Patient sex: F
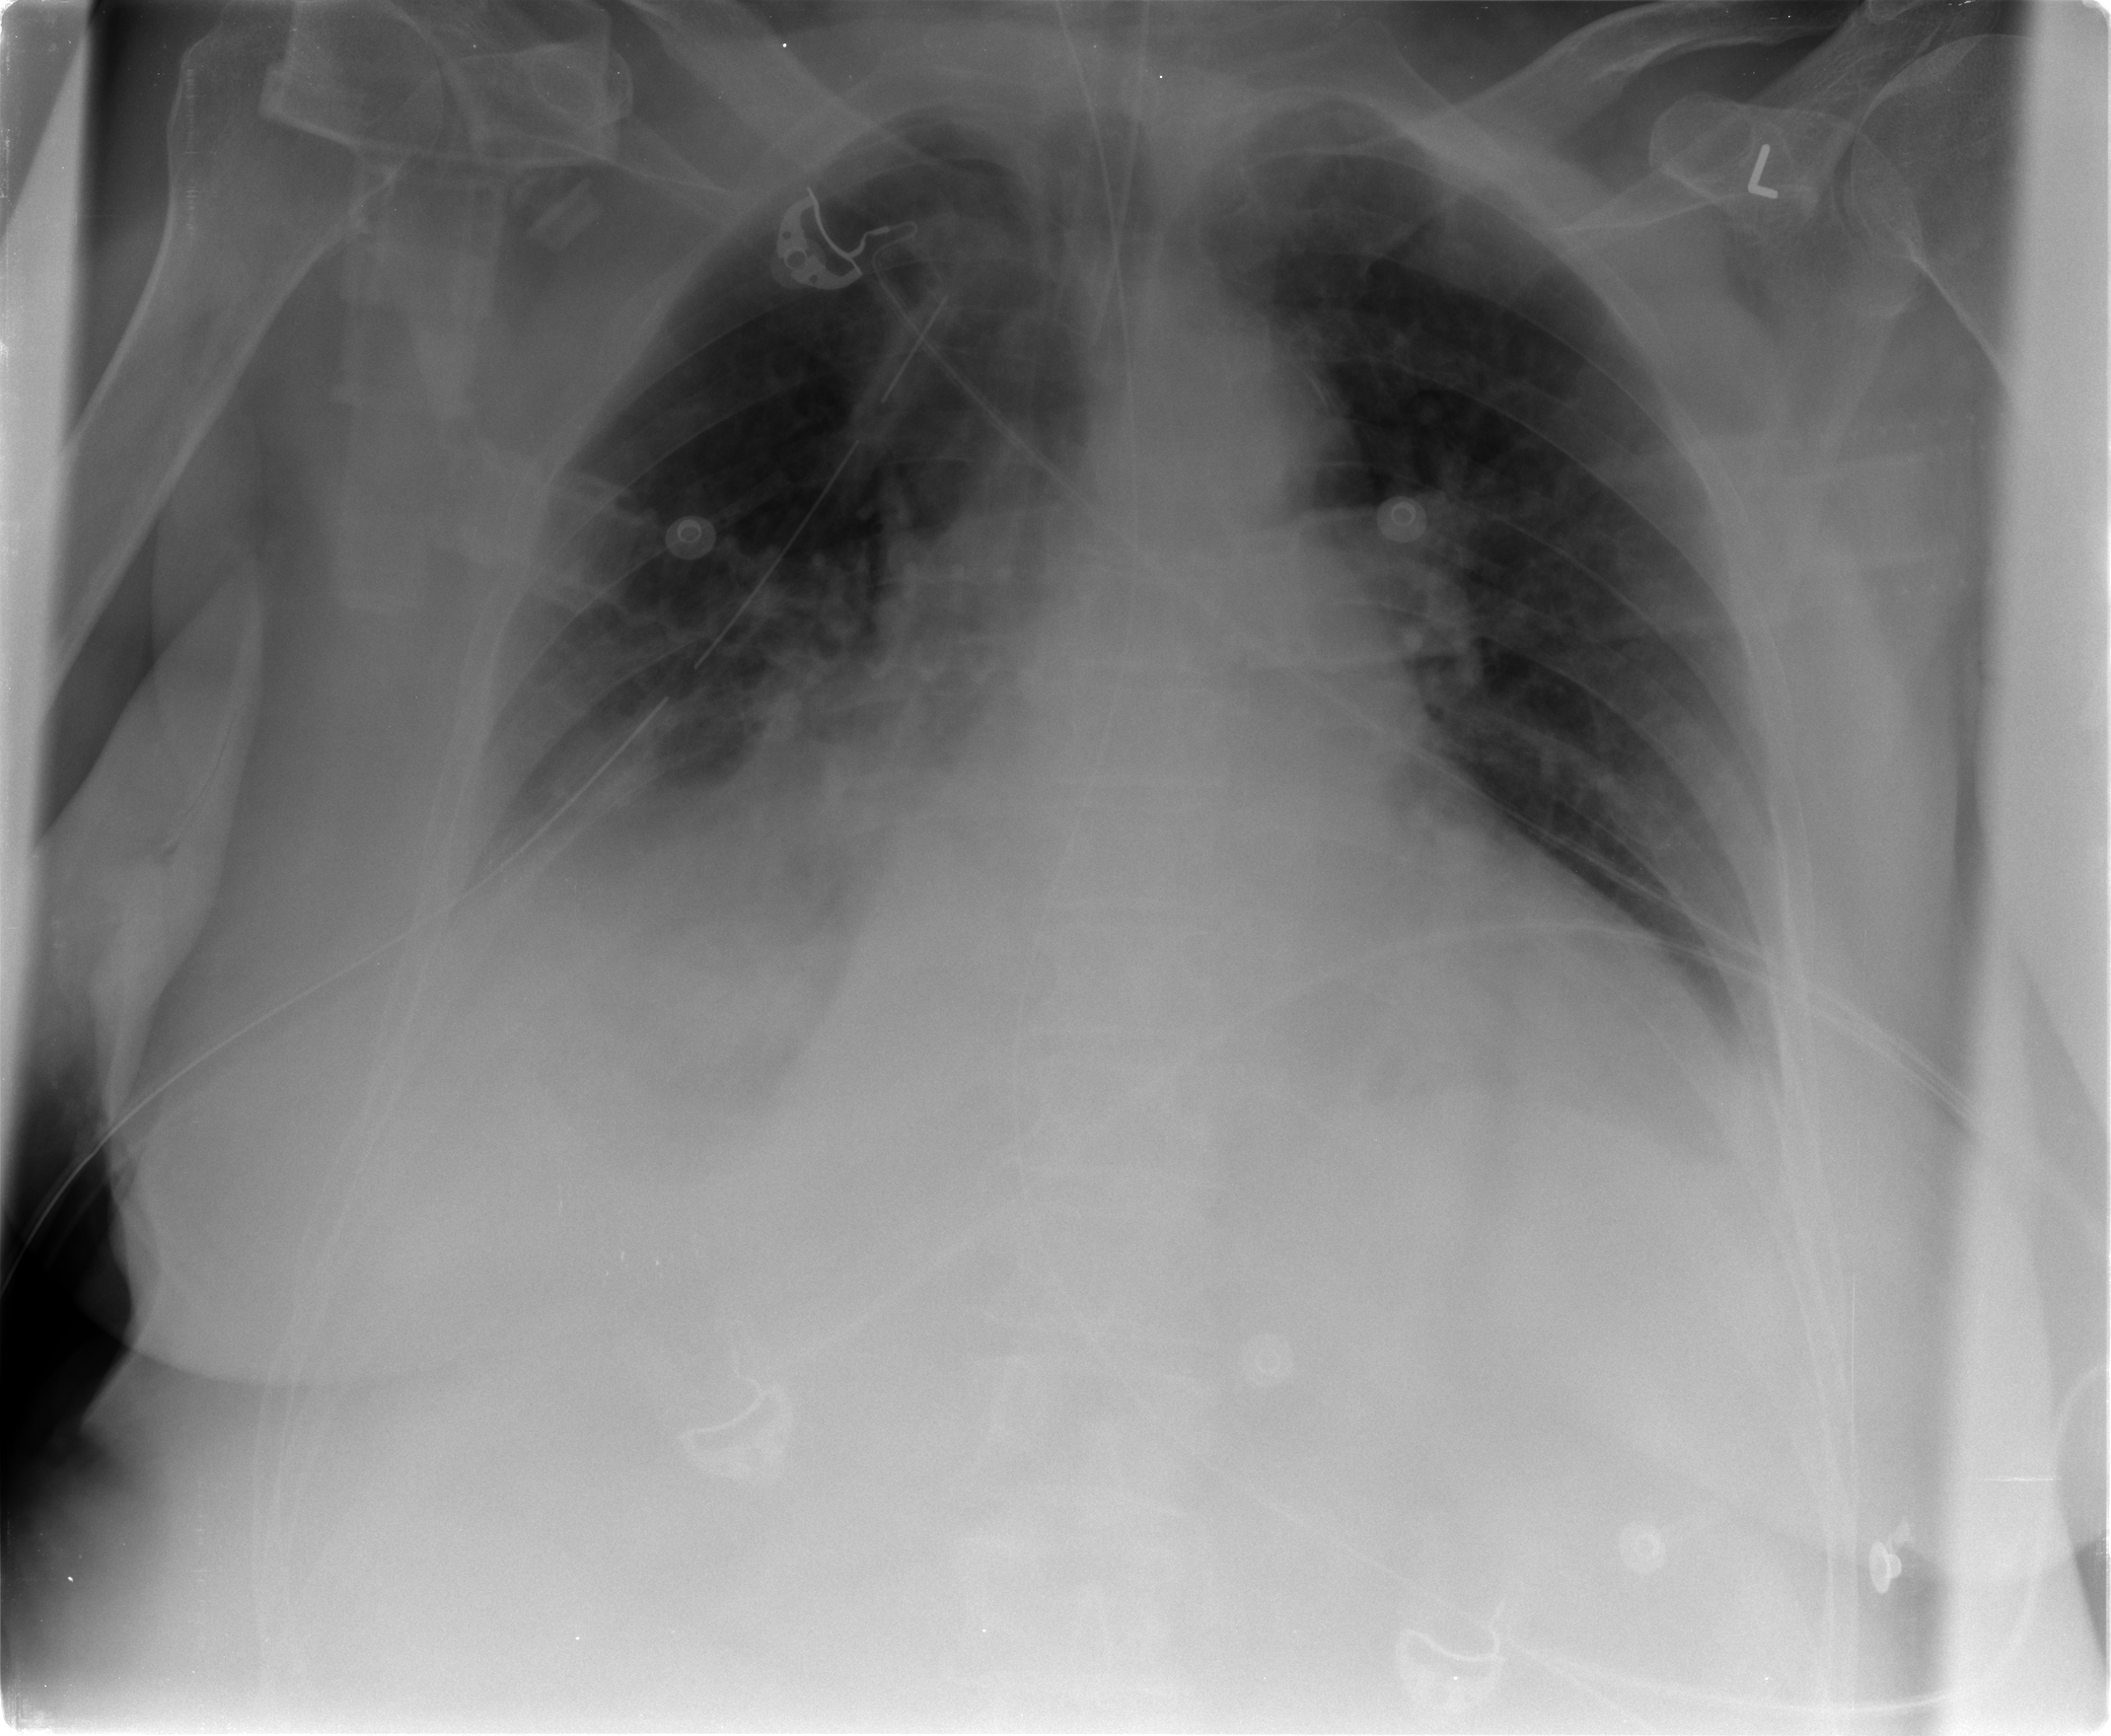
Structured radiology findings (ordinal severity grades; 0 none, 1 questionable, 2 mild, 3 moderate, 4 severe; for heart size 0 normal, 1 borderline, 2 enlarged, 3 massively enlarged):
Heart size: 3
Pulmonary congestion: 1
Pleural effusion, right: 2
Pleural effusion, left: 1
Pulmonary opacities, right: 2
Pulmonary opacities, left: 0
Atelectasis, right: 4
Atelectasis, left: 2